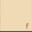
Piece: xx